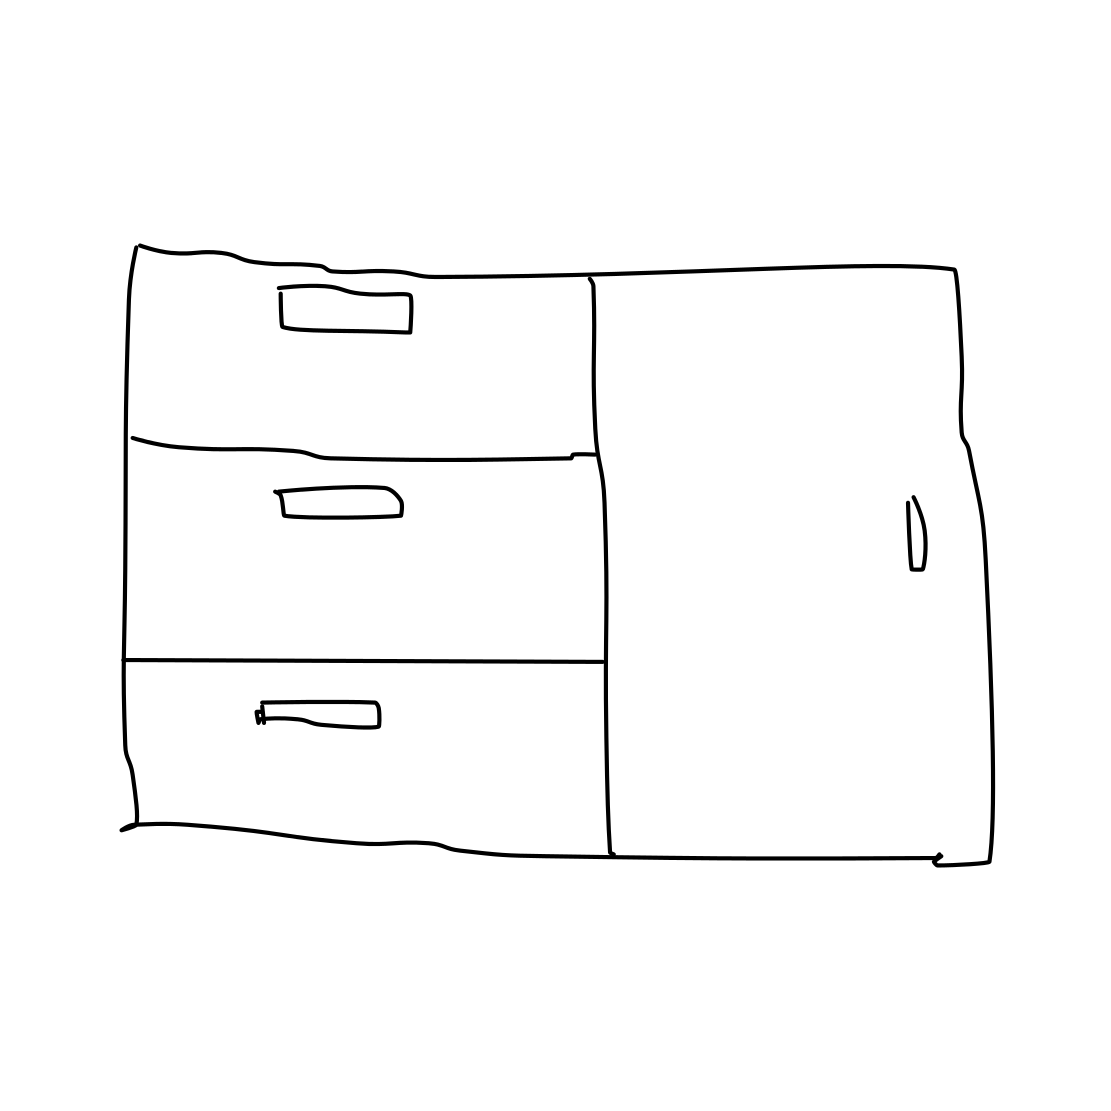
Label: cabinet